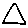
Label: triangle